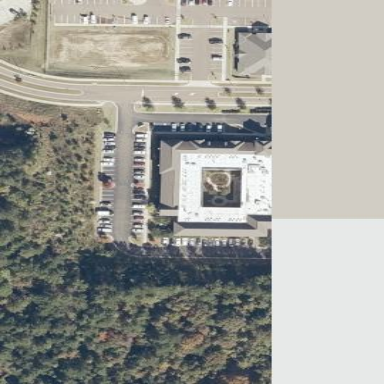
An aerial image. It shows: Nursing home building.